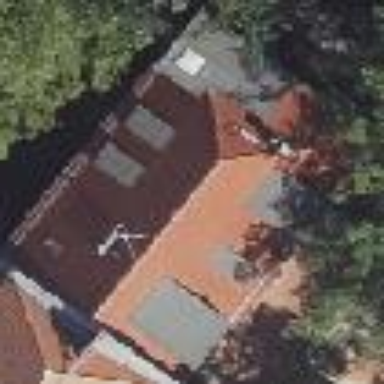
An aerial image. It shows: Hipped roof house.